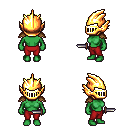
a pixel art fantasy rpg character, female body template, orc, green skin, leather shoulder armor, red pants, gold plain hairstyle, gold helm, dagger, four views (front, back, left, right), 2x2 character sprite sheet, small pixel art, hard edges, no anti-aliasing